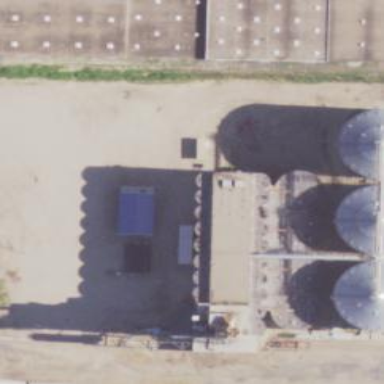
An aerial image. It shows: Building that serves as silo.